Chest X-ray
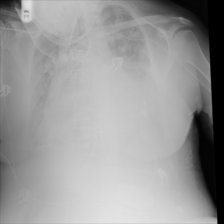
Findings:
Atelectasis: negative
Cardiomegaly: negative
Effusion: negative
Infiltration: positive
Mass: negative
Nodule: negative
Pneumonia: negative
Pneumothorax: negative
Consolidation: negative
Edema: negative
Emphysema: negative
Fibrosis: negative
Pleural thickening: negative
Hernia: negative